Question: Who powers the app?
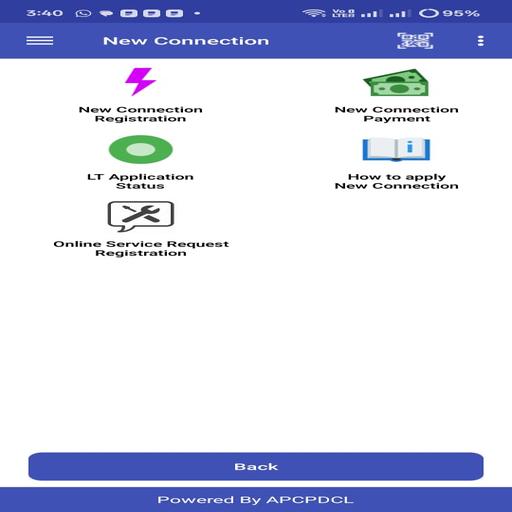
Answer: By APCPDCL